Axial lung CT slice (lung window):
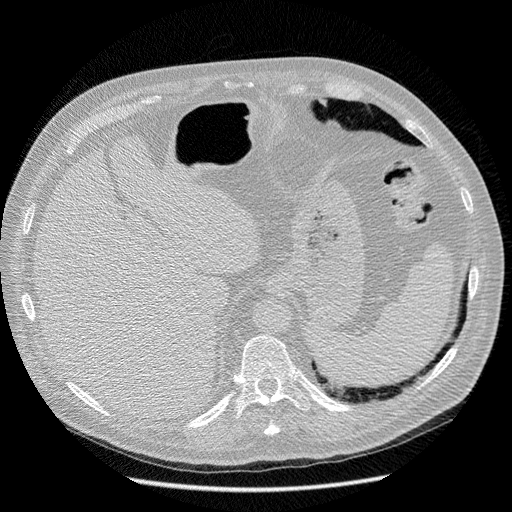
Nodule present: no